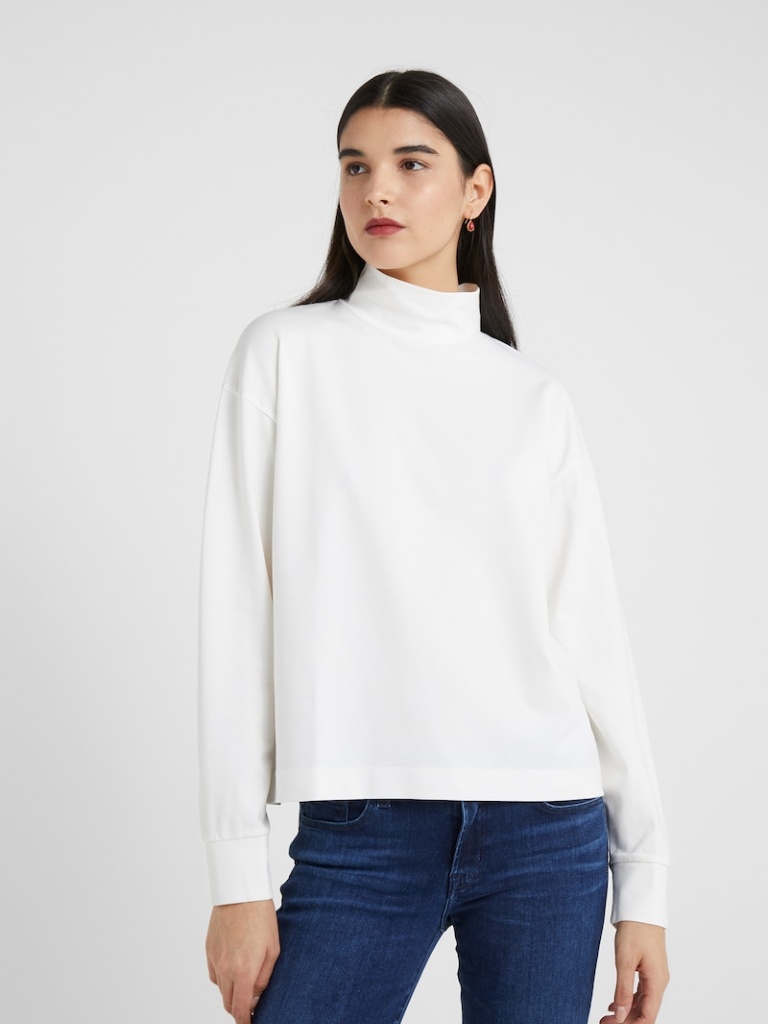
cotton loose a long-sleeved with the sleeves down hip length Untucked turtleneck sweater